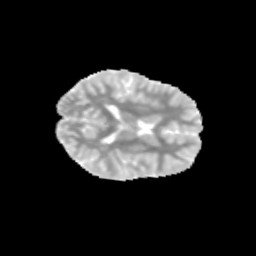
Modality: MD
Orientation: axial
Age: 10
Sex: female
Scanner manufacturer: siemens
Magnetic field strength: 3 T
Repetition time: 3.8 s
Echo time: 0.07 s